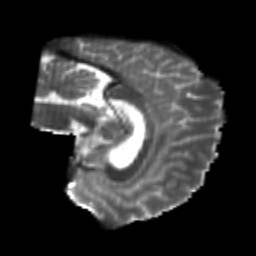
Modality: T2w
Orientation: sagittal
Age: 22
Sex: male
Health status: healthy
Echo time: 0.074 s